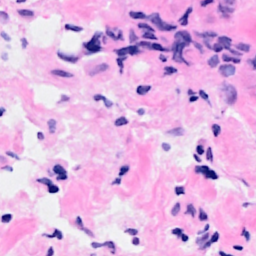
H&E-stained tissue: Breast